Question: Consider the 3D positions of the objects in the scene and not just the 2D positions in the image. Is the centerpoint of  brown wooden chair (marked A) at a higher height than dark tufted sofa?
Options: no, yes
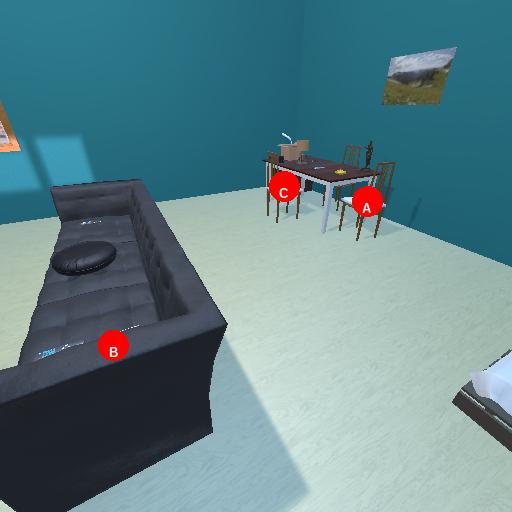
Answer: no